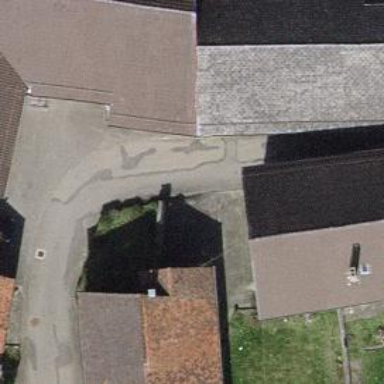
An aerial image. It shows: Asphalt alley used as service road.